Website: bh-photo
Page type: customer-info-address
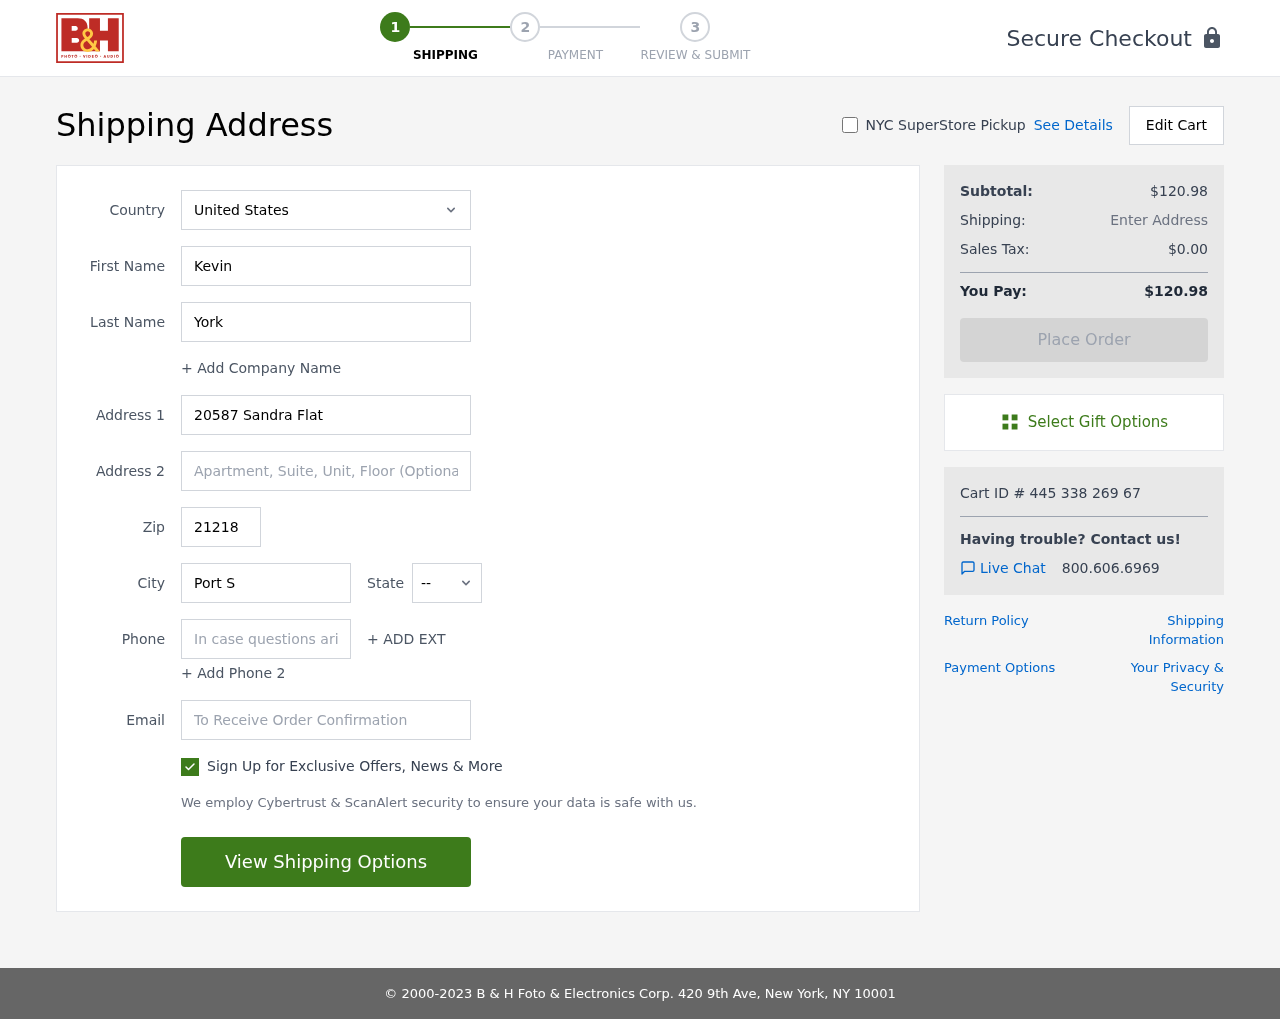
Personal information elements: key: PII_CITY
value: Port Steve
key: PII_COUNTRY
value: United States
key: PII_EMAIL
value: kyork@yahoo.com
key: PII_FIRSTNAME
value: Kevin
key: PII_LASTNAME
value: York
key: PII_PHONE
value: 9326150441
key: PII_POSTCODE
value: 21218
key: PII_STATE_ABBR
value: IL
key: PII_STREET
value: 20587 Sandra Flat
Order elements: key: ORDER_SUBTOTAL
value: $120.98
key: ORDER_TAX
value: $0.00
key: ORDER_TOTAL
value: $120.98
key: ORDER_ID
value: Cart ID # 445 338 269 67